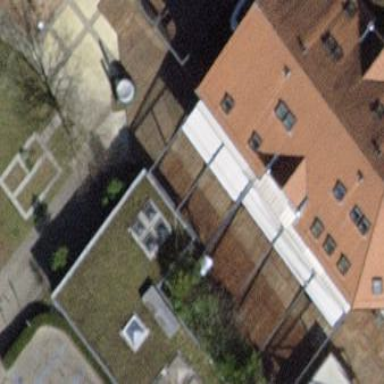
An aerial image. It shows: View of roof of building.